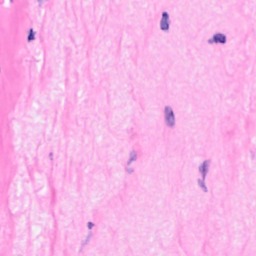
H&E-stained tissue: Breast